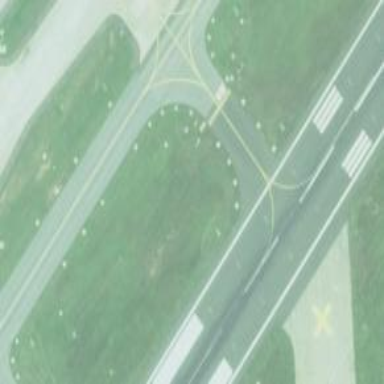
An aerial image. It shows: Image of taxiway at airport.